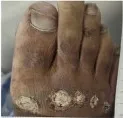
Results of physical examination, microbiological, imaging, and pathological analyses. (A,B) Circular skin wounds with diameters ranging from 1 cm to 5 cm, coated with white scabs.
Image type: medical_photograph (skin_photograph)